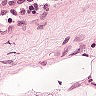
Metastatic tissue present: no